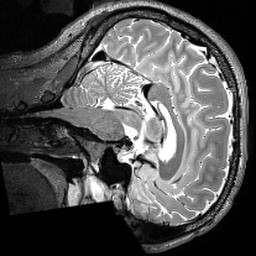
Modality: T2w
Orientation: sagittal
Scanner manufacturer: siemens
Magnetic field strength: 3 T
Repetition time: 3 s
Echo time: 0.418 s